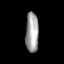
Tissue: lung
Cell type: Endothelial cells
Senescence score: 0.6194
Nuclear area (px): 502
Mean DAPI intensity: 163.01